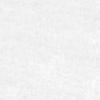
Label: no_change